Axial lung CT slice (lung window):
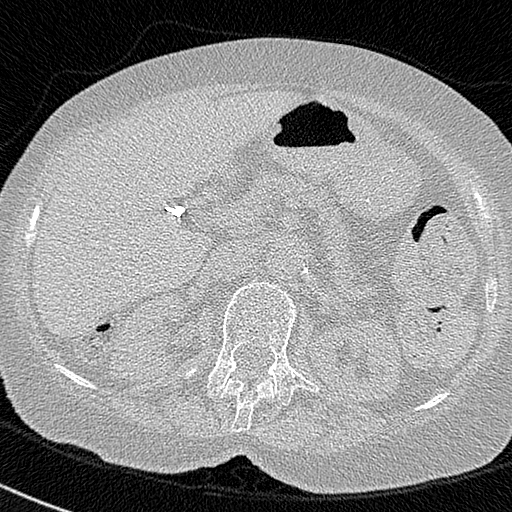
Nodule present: no